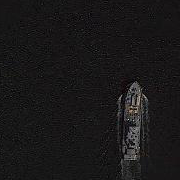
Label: Towing_vessel